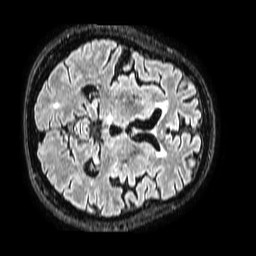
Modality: FLAIR
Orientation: axial
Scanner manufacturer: philips
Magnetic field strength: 1.5 T
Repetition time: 4.8 s
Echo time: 0.3 s